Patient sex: M
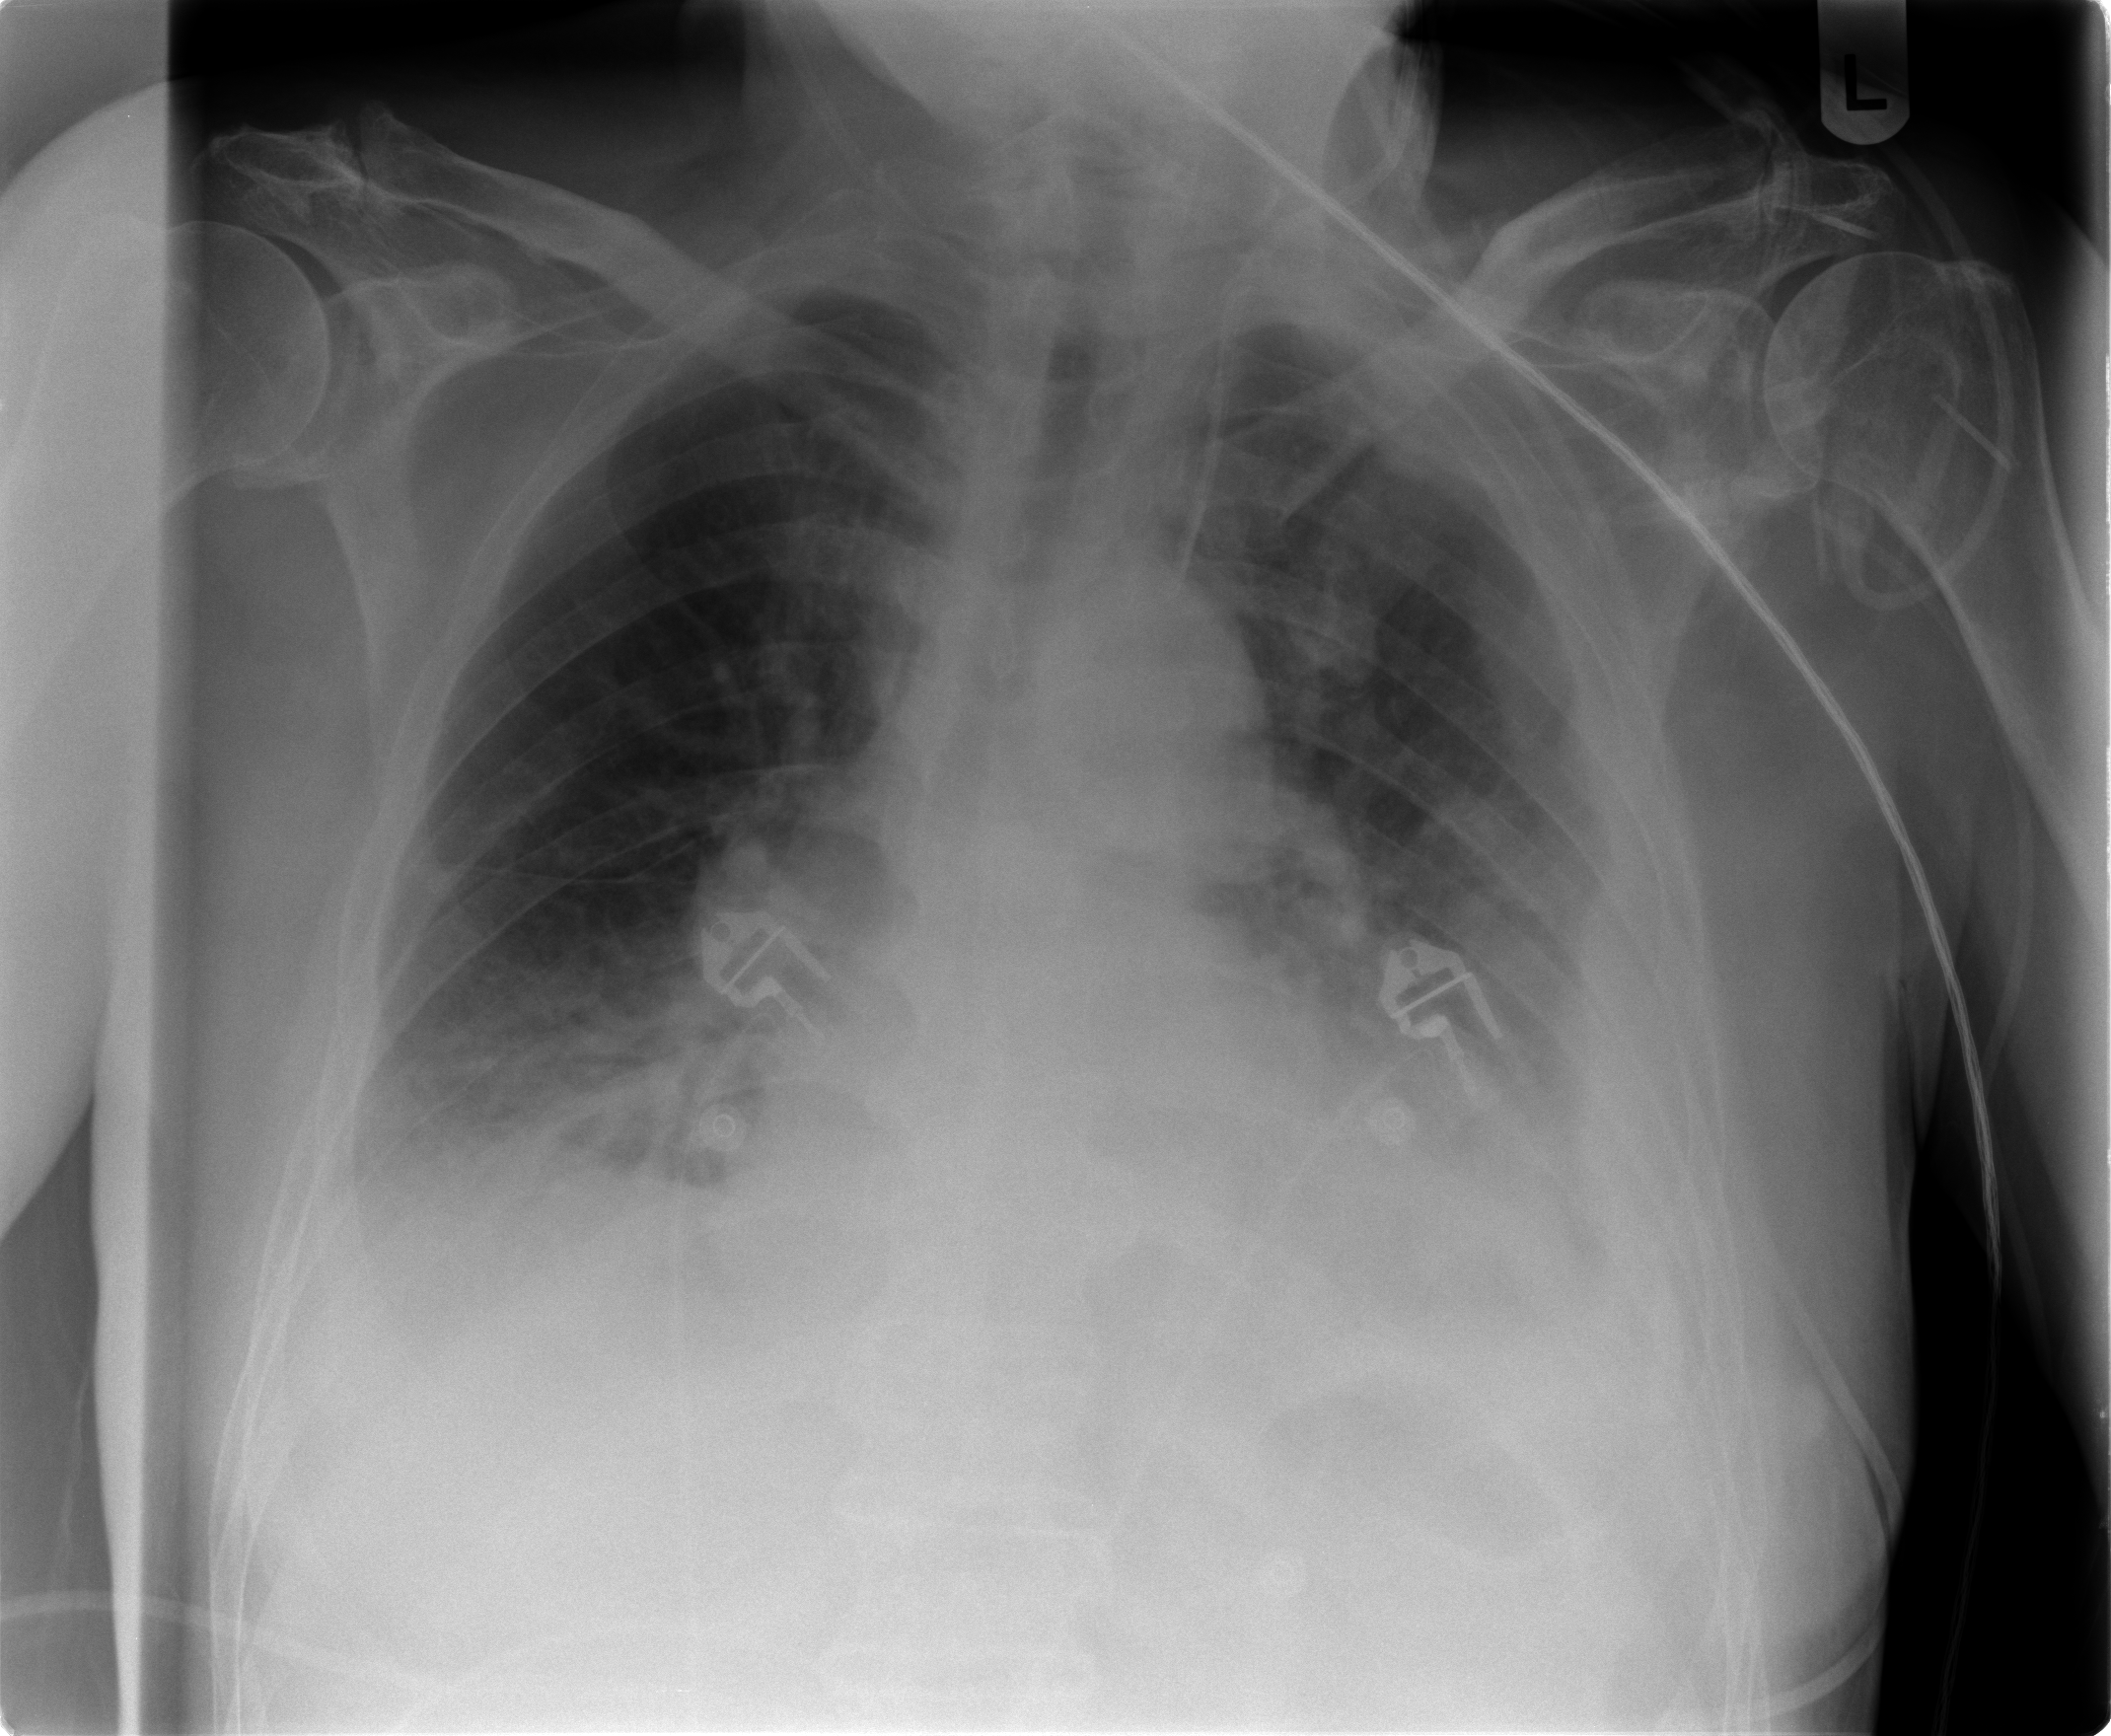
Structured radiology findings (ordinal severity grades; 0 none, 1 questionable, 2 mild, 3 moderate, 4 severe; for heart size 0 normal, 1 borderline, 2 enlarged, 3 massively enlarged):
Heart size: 2
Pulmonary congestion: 1
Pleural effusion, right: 2
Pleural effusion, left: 3
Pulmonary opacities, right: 2
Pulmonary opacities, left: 2
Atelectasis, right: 2
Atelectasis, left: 3